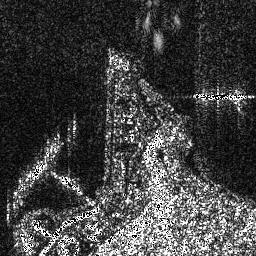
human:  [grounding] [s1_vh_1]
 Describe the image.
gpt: In the satellite image, there is  <ref>1 medium ship </ref> <box>[[75, 33, 94, 40, 0]]</box> located at right.